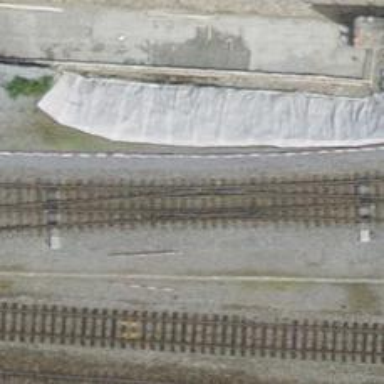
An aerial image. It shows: Siding railway track with electrified contact line.